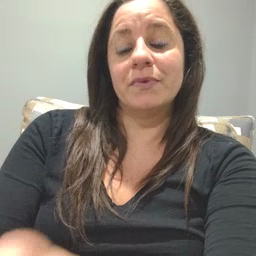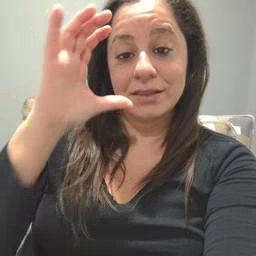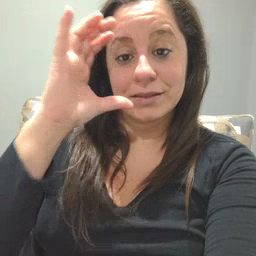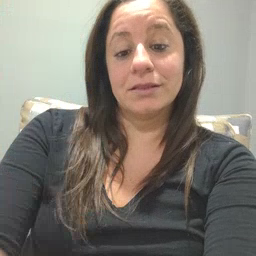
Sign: listen